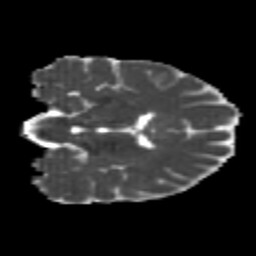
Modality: MD
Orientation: coronal
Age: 23
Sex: female
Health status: healthy
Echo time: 0.074 s